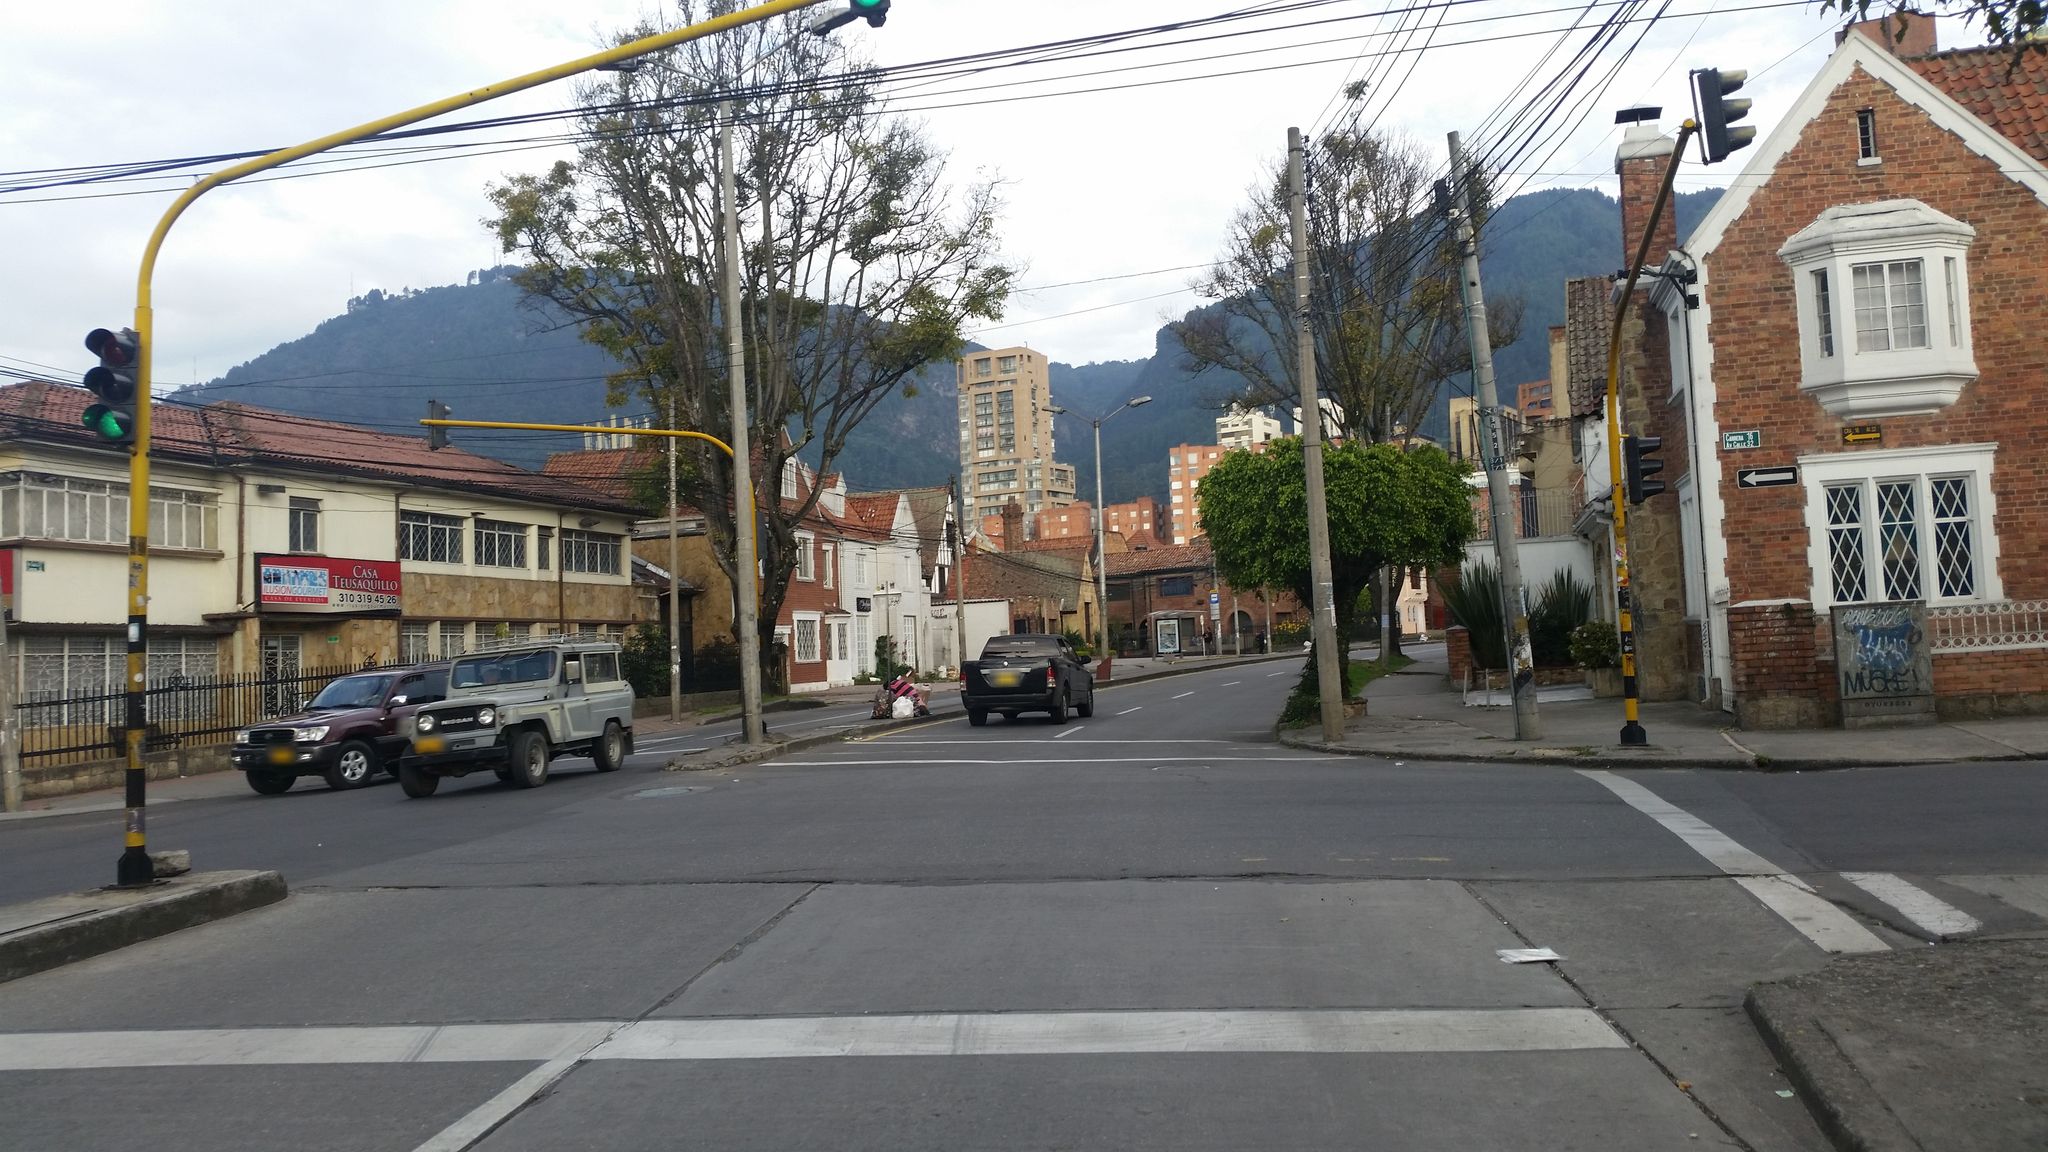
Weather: cloudy
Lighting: day
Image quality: good
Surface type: driving surface
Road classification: secondary
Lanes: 1
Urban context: urban centre
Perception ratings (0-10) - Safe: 7.21, Lively: 8.7, Beautiful: 7.85, Boring: 3.37, Depressing: 2.62, Wealthy: 3.51